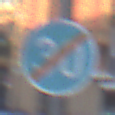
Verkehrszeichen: EndeMindestgeschwindigkeit
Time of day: SunriseSunset
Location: Outdoor (Urban)
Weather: PartlyCloudy
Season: NotSpecified
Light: Natural